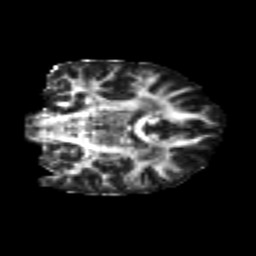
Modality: FA
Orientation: coronal
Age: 22
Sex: female
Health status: healthy
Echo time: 0.074 s